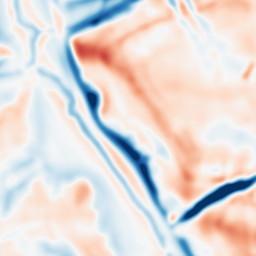
Category: multiscale
Decomposition family: dog
Decomposition parameters: sigma_low: 3
sigma_high: 10
Upsampling method: fft_zeropad
Upsampling parameters: scale: 4
Upsampling scale: 4